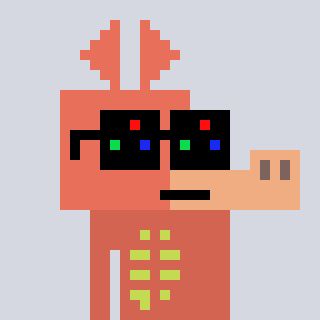
a pixel art character with square black sunglasses, a aardvark-shaped head and a peachy-colored body on a cool background